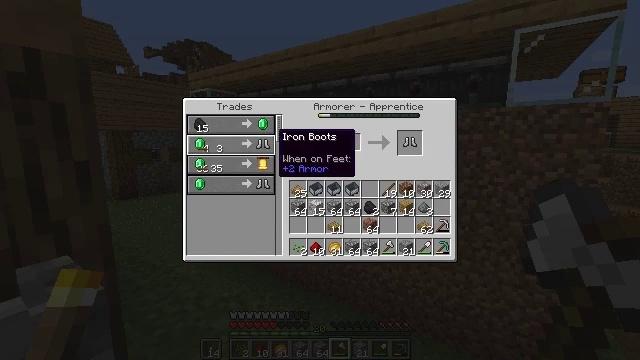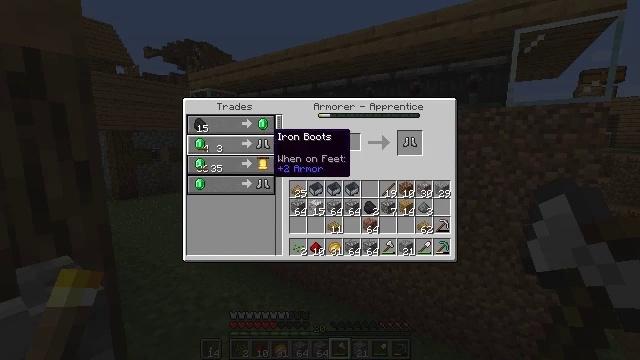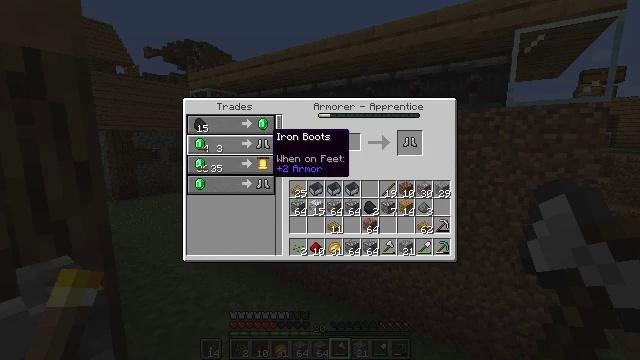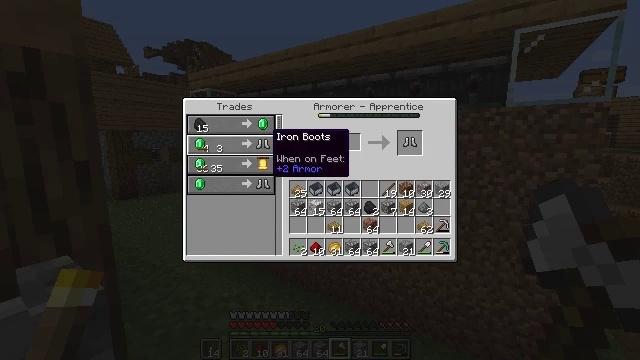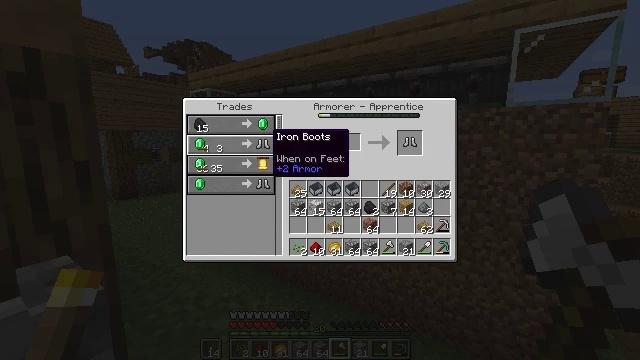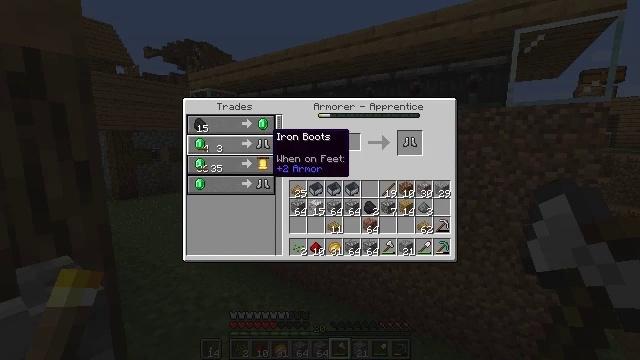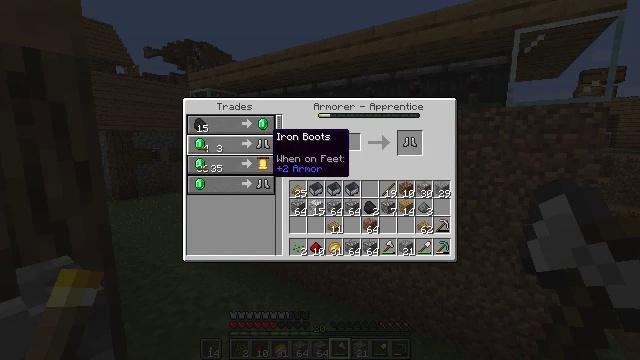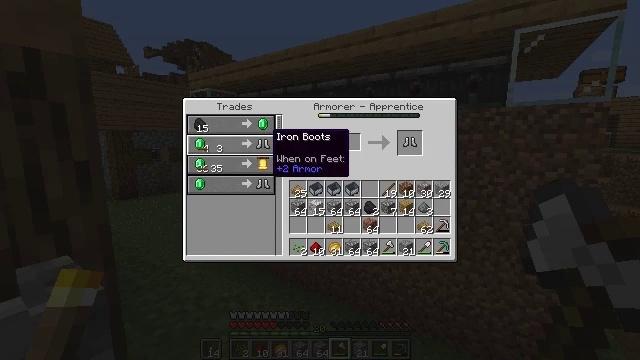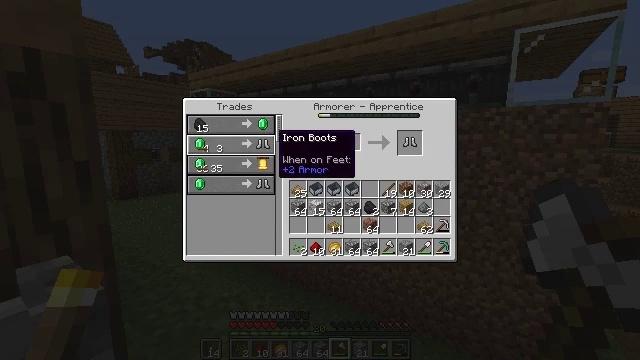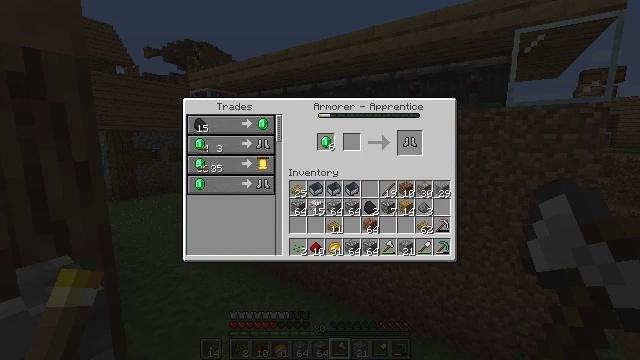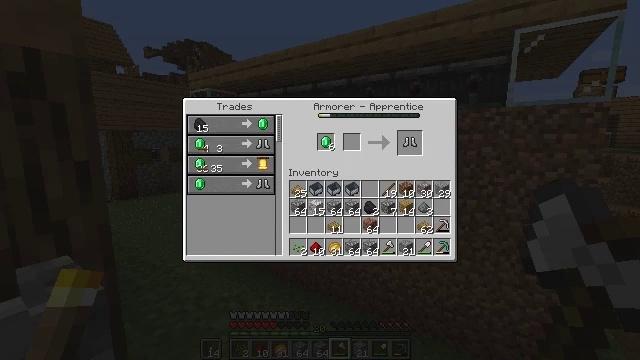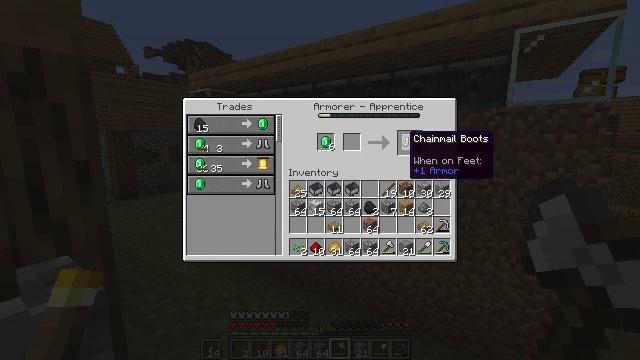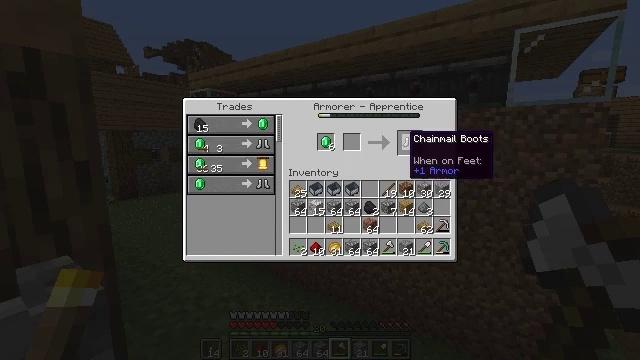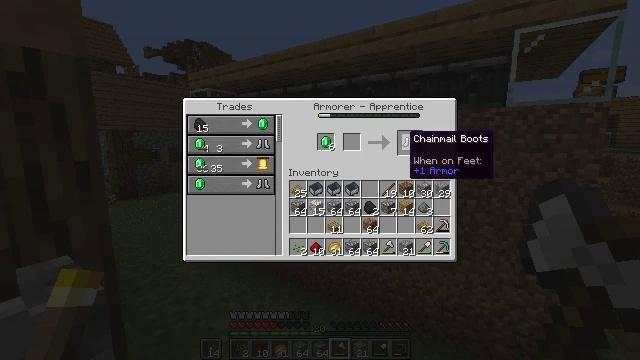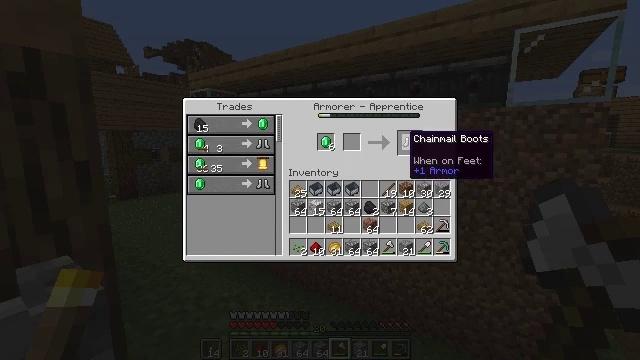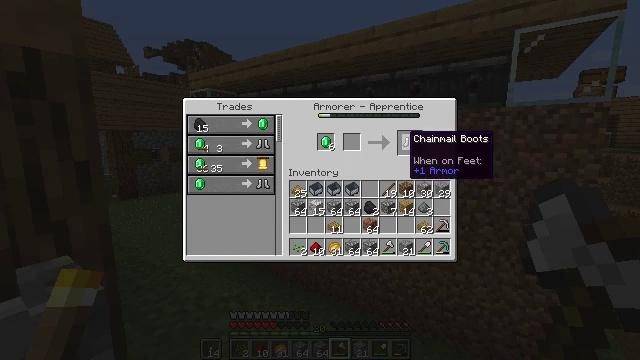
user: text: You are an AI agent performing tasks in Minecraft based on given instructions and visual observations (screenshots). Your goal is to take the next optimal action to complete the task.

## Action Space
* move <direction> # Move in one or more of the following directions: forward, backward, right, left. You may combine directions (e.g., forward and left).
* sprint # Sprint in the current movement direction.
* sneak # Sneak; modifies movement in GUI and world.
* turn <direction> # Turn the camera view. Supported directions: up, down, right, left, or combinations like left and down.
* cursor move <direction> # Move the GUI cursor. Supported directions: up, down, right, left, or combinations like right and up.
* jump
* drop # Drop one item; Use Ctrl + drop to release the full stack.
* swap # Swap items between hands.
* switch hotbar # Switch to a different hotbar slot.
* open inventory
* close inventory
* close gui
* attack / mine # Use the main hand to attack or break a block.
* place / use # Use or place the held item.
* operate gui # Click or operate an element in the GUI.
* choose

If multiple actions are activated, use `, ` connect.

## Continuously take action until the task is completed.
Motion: motion action
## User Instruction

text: Put the necessary materials in the crafting grid to make chainmail boots.
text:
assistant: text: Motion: sneak
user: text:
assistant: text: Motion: sneak
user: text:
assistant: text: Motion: sneak
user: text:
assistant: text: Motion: sneak
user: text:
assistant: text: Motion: sneak
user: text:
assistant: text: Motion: sneak
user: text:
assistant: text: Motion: sneak
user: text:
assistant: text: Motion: sneak
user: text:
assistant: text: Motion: sneak, cursor move right
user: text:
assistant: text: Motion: sneak, cursor move right
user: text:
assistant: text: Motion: sneak, cursor move right
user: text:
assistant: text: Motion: sneak
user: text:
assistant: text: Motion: sneak
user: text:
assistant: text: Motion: sneak
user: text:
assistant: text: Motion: sneak
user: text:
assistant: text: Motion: sneak
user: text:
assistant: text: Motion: sneak
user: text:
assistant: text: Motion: sneak
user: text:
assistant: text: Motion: sneak
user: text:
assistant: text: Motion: sneak, operate gui
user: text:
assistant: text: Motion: sneak, operate gui
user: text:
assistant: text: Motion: sneak
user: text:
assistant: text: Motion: sneak
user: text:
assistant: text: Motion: sneak
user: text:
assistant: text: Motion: sneak